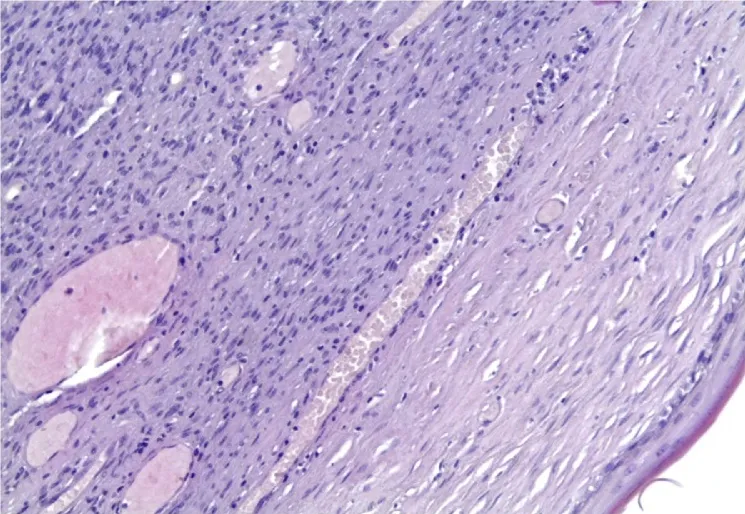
The microscopic appearance of the tumor.
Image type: pathology (h&e)